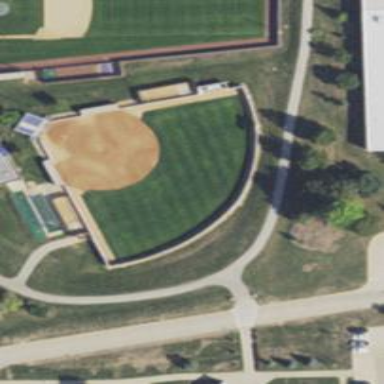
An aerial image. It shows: Softball pitch for leisure land sports.